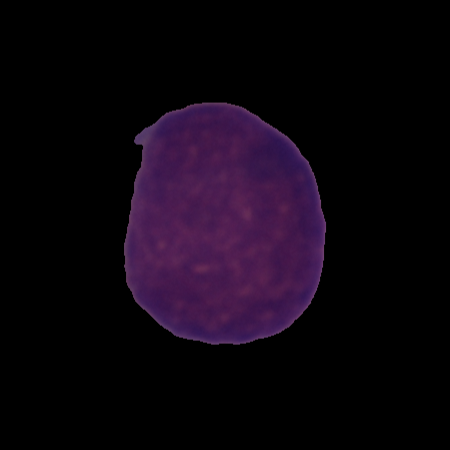
Label: cancer